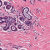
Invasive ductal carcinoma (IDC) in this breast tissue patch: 0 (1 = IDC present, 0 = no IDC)